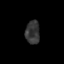
Tissue: skin
Cell type: Epithelial cells
Senescence score: 0.2189
Nuclear area (px): 329
Mean DAPI intensity: 53.383